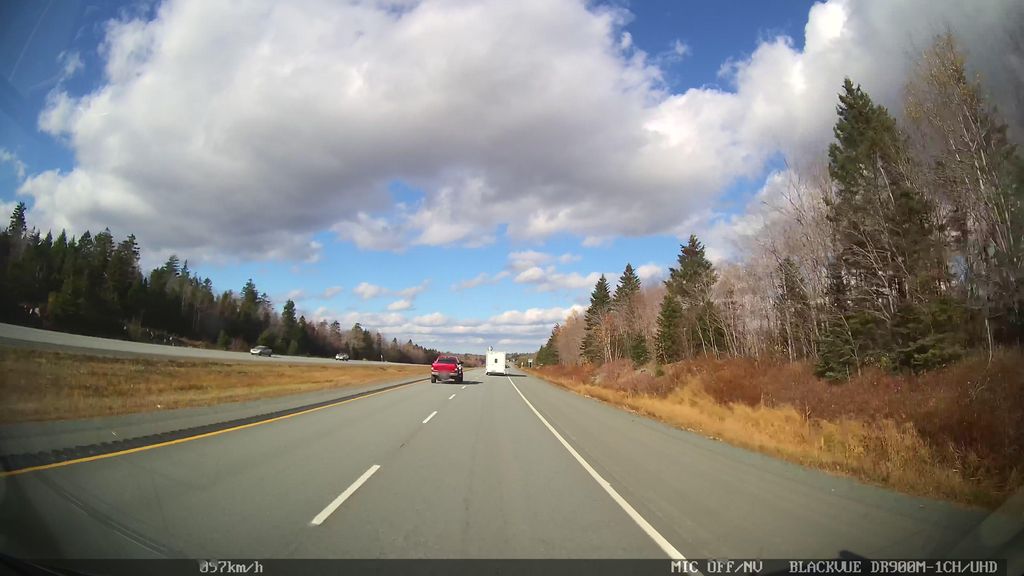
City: halifax